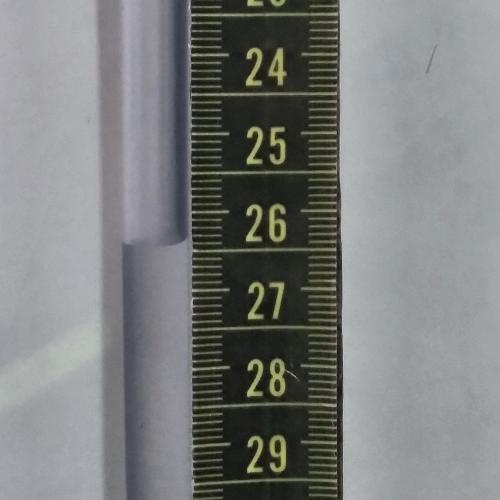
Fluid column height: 26.4 cm